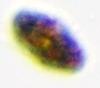
Label: Akashiwo